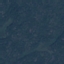
Land use / land cover class: Forest